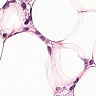
Metastatic tissue present: yes